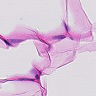
Metastatic tissue present: no